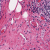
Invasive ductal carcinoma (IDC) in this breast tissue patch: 0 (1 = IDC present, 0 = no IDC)